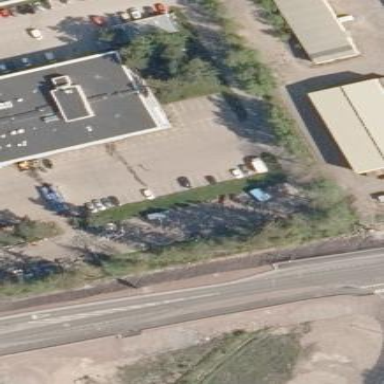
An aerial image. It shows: Paved parking area.